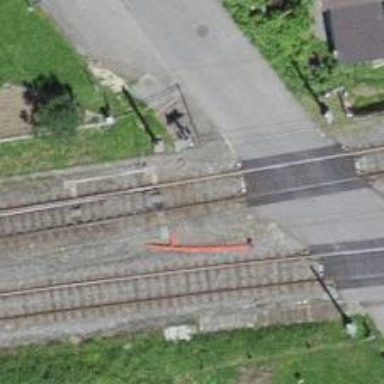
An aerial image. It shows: Single railway track with electrified contact line.